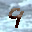
Label: 9